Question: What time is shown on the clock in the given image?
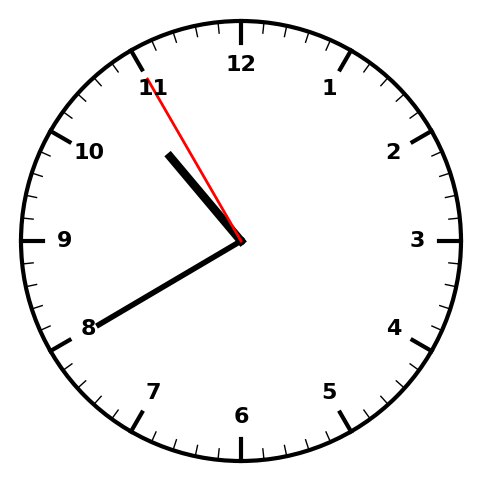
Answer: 10:39:55